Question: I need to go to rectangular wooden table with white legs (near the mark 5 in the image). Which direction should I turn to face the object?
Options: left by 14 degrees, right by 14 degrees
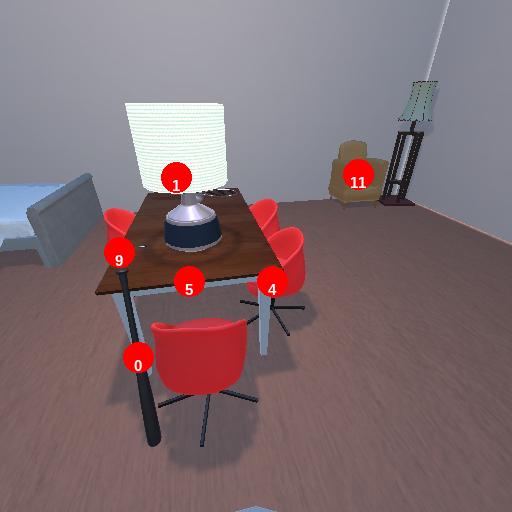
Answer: left by 14 degrees